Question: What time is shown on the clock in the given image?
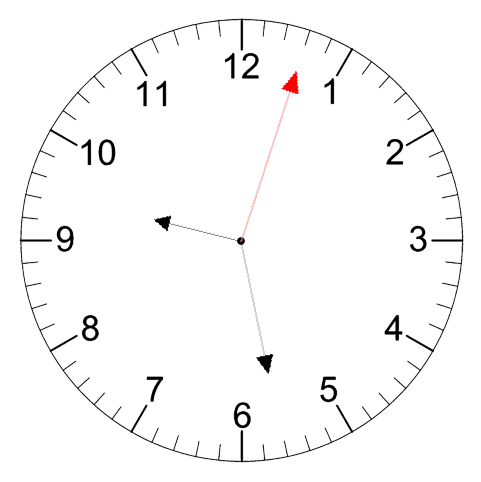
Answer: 09:28:03